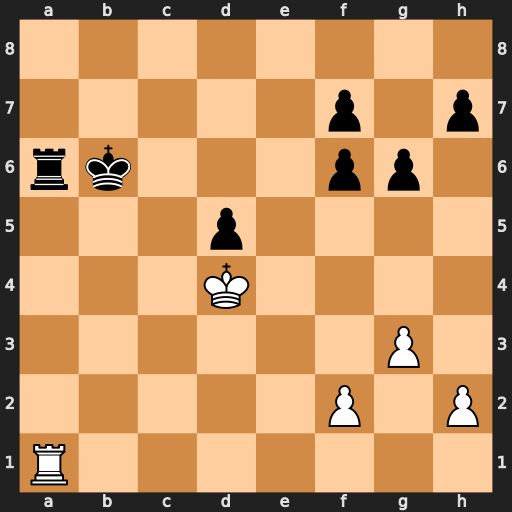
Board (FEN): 8/5p1p/rk3pp1/3p4/3K4/6P1/5P1P/R7
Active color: w
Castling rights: -
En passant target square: -
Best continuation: Rxa6+ Kxa6 Kxd5